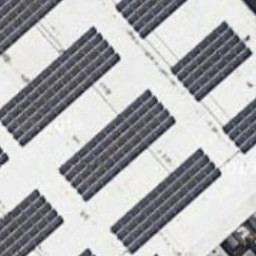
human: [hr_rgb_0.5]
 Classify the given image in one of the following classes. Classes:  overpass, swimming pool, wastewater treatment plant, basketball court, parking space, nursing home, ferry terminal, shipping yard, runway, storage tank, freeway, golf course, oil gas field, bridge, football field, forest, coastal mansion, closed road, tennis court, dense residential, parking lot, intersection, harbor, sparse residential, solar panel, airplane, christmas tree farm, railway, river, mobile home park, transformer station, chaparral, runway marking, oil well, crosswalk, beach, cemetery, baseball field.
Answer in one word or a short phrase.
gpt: solar panel